An envelope spectrum derived from a bearing vibration measurement is shown; the reference markers locate BPFO, BPFI, BSF and FTF for this bearing geometry and shaft speed. Determine the bearing's health state. Answer with exactly one of: normal, inner_race, outer_race, ball.
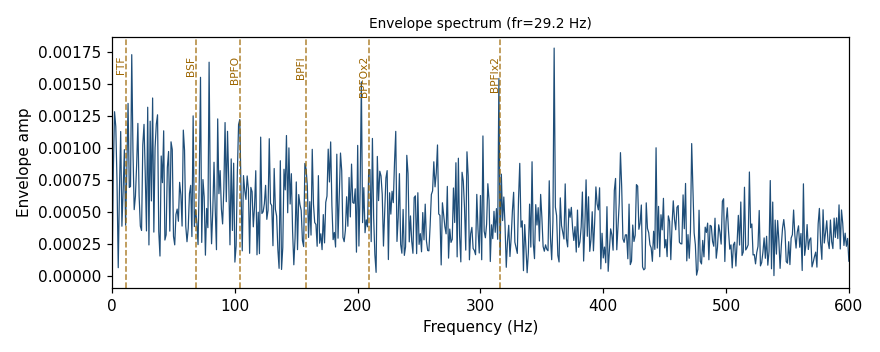
Answer: normal